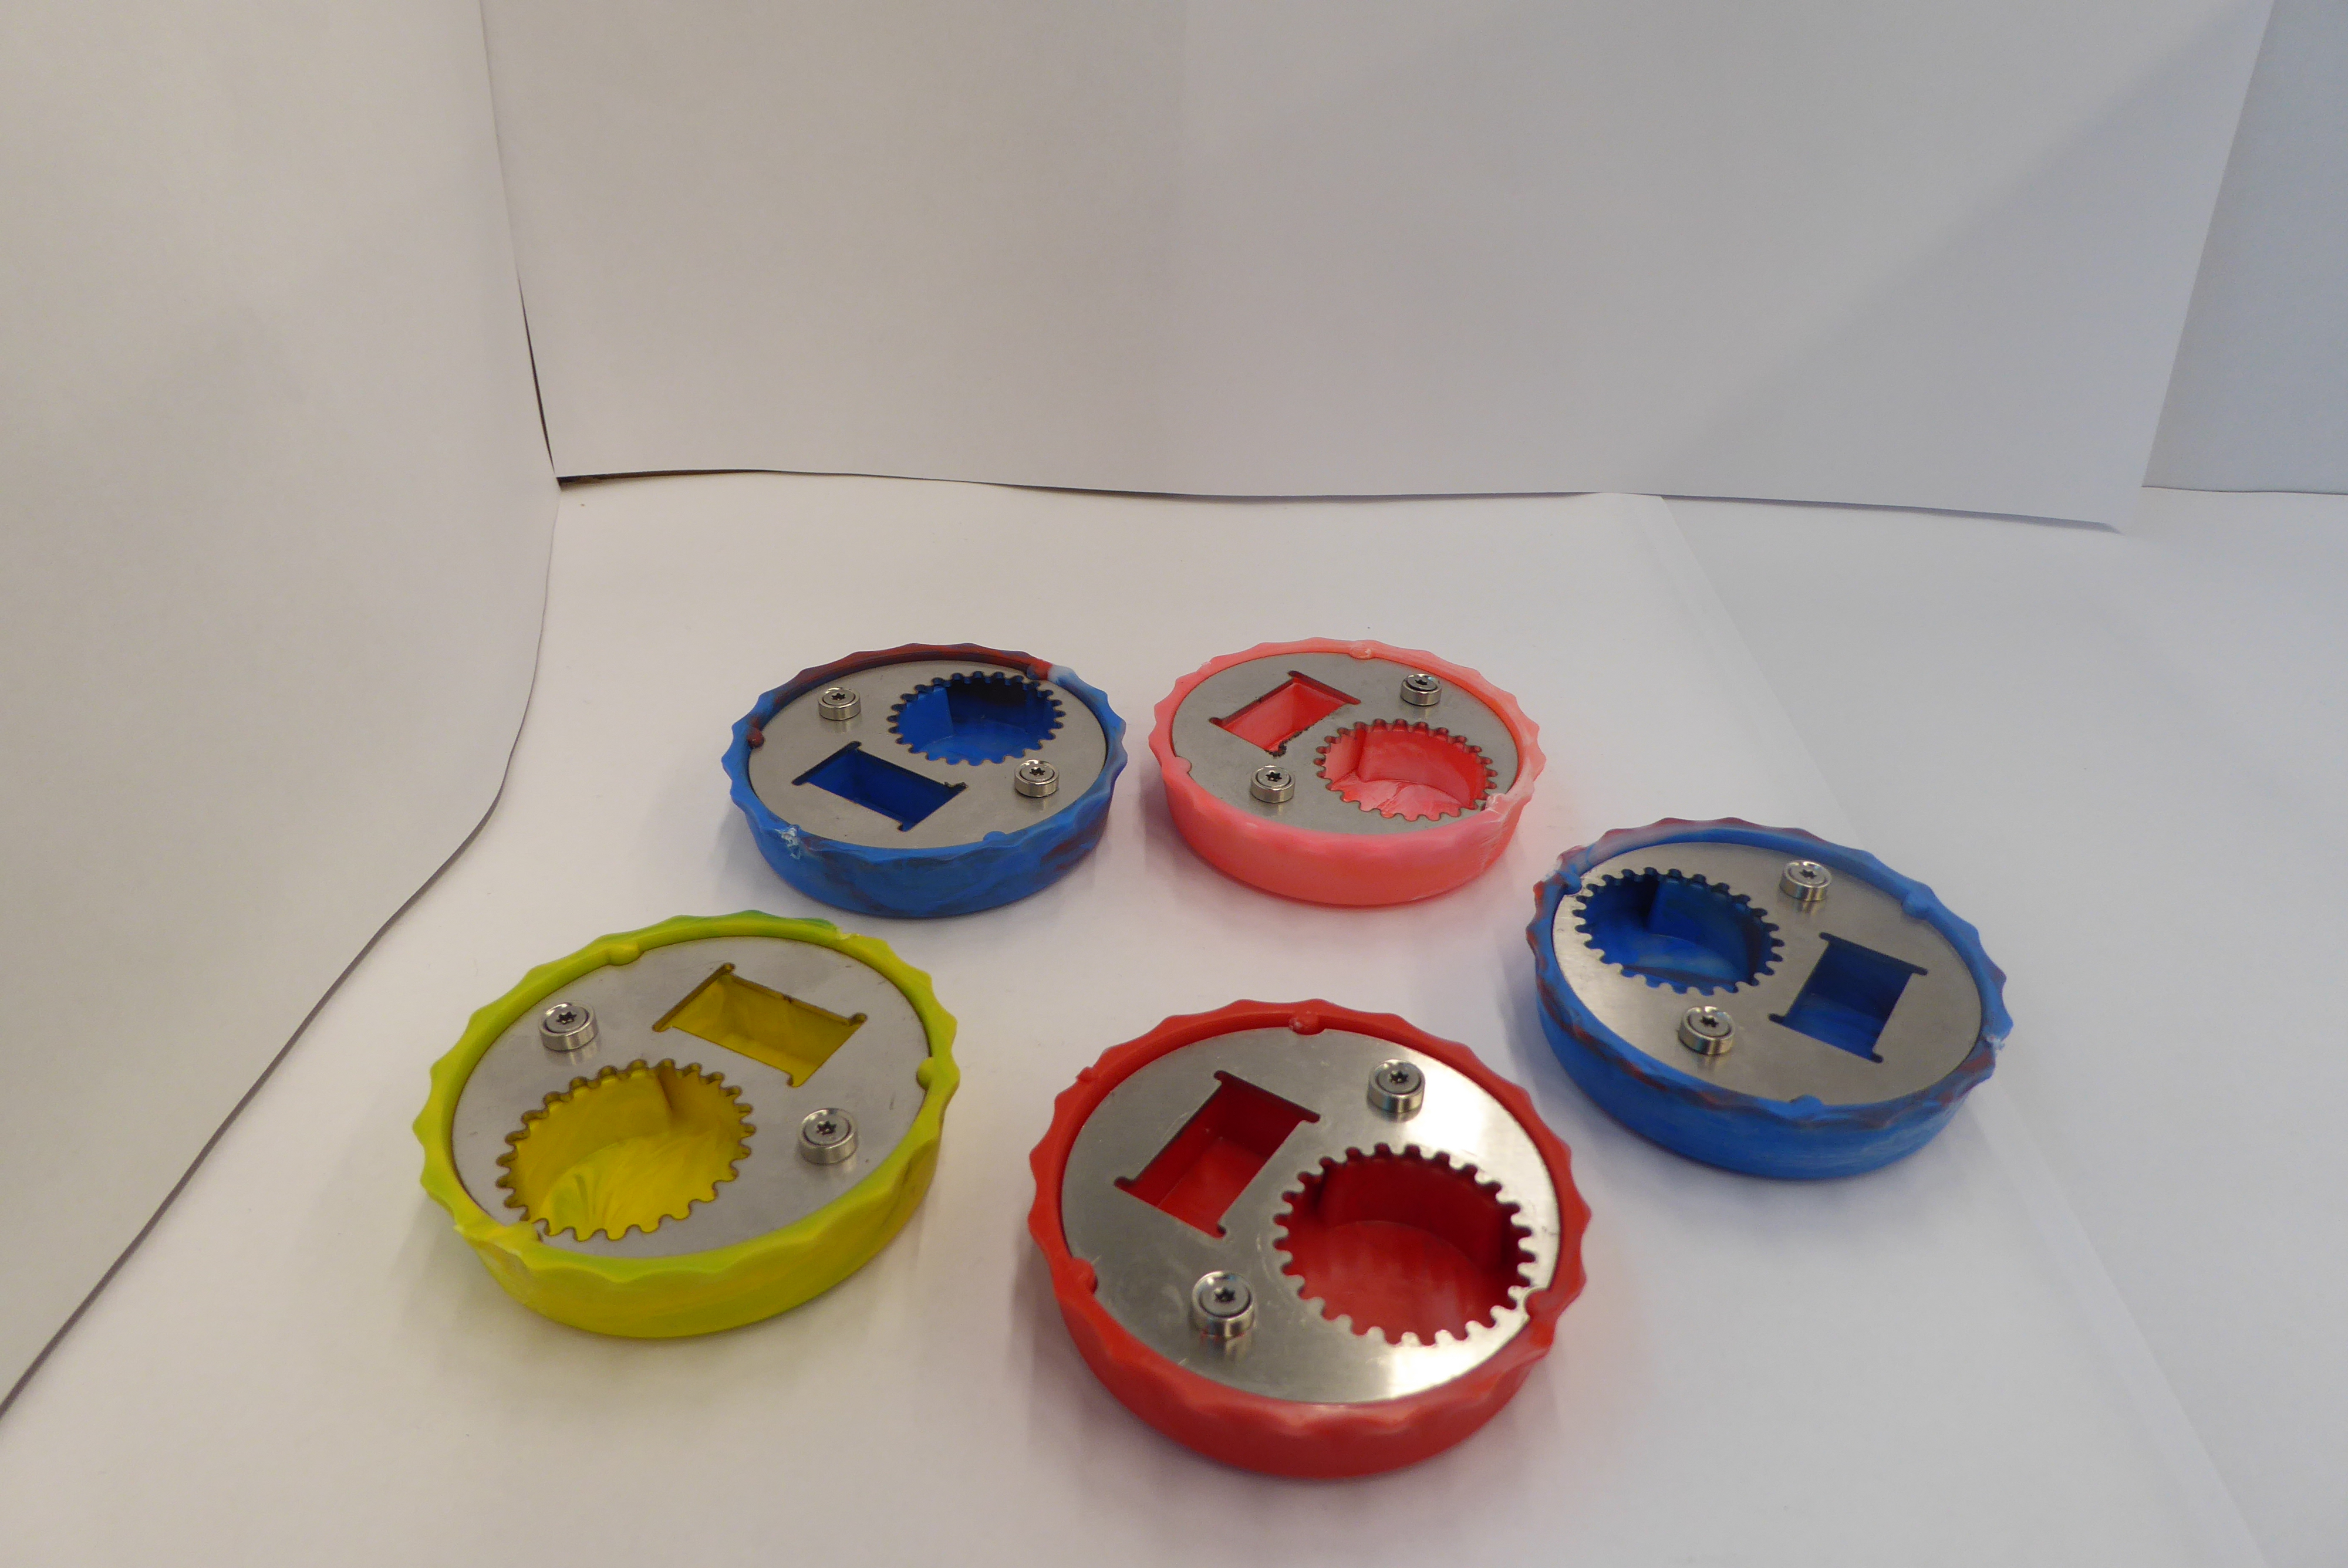
Label: Bottle Opener